Question: I utilizing EF 6.0 and receiving this error (Null value for non-nullable member. Member: 'Details') on context.SaveChanges(). The value is NOT null but EF is still complaining that it is:

This applies for both of the "CrashDump" objects.
Why would this be happening?
EDIT:
Here is all relevant code:
'''
try
{
if (Uri.CheckHostName(computer) != UriHostNameType.Unknown)
{
Ping pingSender = new Ping();
PingOptions pingOptions = new PingOptions();
pingOptions.DontFragment = true;
byte[] buffer = Encoding.ASCII.GetBytes("abcde");
int timeout = 1;
PingReply pingReply = pingSender.Send(computer, timeout, buffer, pingOptions);
string uncPath = String.Format("\\{0}\c$\windows\minidump", computer);
if (pingReply.Status == IPStatus.Success)
{
Computer computerObj = (from c in context.Computers
where c.Name == computer
select c).First();
List<CrashDump> dumps = computerObj.Dumps;
Process bsodViewProcess = new Process();
bsodViewProcess.StartInfo.UseShellExecute = false;
bsodViewProcess.StartInfo.Arguments =
string.Format("/loadfrom 1 /minidumpfolder \\{0}\c$\windows\minidump /sxml dumps.xml", computer);
bsodViewProcess.StartInfo.FileName = "BlueScreenView.exe";
bsodViewProcess.Start();
bsodViewProcess.WaitForExit();
XDocument xDoc = XDocument.Load("dumps.xml");
List<CrashDumpDetails> lstDumpDetails =
(from dump in xDoc.Element("crash_list").Elements("item")
select new CrashDumpDetails
{
DumpFile = dump.Element("dump_file").Value,
CrashTime = dump.Element("crash_time").Value,
BugCheckString = dump.Element("bug_check_string").Value,
BugCheckCode = dump.Element("bug_check_code").Value,
Parameter1 = dump.Element("parameter_1").Value,
Parameter2 = dump.Element("parameter_2").Value,
Parameter3 = dump.Element("parameter_3").Value,
Parameter4 = dump.Element("parameter_4").Value,
CausedByDriver = dump.Element("caused_by_driver").Value,
CausedByAddress = dump.Element("caused_by_address").Value,
FileDescription = dump.Element("file_description").Value,
ProductName = dump.Element("product_name").Value,
Company = dump.Element("company").Value,
FileVersion = dump.Element("file_version").Value,
Processor = dump.Element("processor").Value,
CrashAddress = dump.Element("crash_address").Value,
StackAddress1 = dump.Element("stack_address_1").Value,
StackAddress2 = dump.Element("stack_address_2").Value,
StackAddress3 = dump.Element("stack_address_3").Value,
ComputerName = dump.Element("computer_name").Value,
FullPath = dump.Element("full_path").Value,
ProcessorsCount = dump.Element("processors_count").Value,
MajorVersion = dump.Element("major_version").Value,
MinorVersion = dump.Element("minor_version").Value,
DumpFileSize = dump.Element("dump_file_size").Value,
DumpFileTime = dump.Element("dump_file_time").Value
}).ToList();
foreach (var file in Directory.GetFiles(String.Format("\\{0}\c$\windows\minidump", computer)))
{
Console.WriteLine(String.Format(" {0}", file));
string fileName = Path.GetFileName(file);
DateTime lastWriteTime = File.GetLastWriteTime(file);
var existingDump = from d in dumps
where d.FileName == Path.GetFileName(file)
where d.Time.Truncate(TimeSpan.FromSeconds(1))
== File.GetLastWriteTime(file).Truncate(TimeSpan.FromSeconds(1))
select d;
if (existingDump.Count() == 0)
{
CrashDump dump = new CrashDump();
dump.FileName = Path.GetFileName(file);
dump.Time = File.GetLastWriteTime(file);
if (lstDumpDetails.Count > 0)
{
dump.Details = lstDumpDetails
.Where(d => Path.GetFileName(d.DumpFile) == dump.FileName)
.FirstOrDefault();
}
dumps.Add(dump);
}
}
computerObj.Dumps = dumps;
context.SaveChanges();
}
}
}
catch
{
}
'''
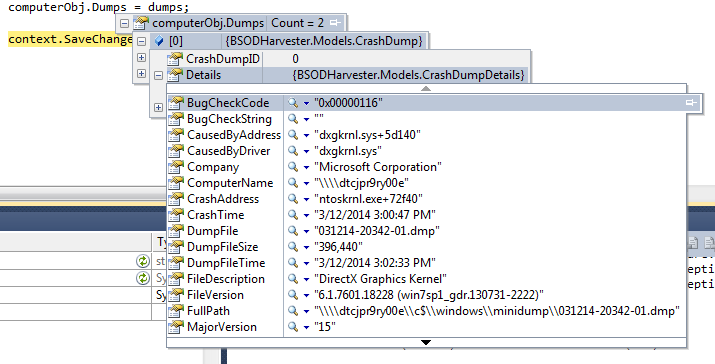
Answer: The issue could be occurring because you're setting the value of 'dump.Details' using 'FirstOrDefault()' which results in 'null' when the resulting collection contains no elements.
Check for that scenario and assign it a value to ensure that doesn't occur.